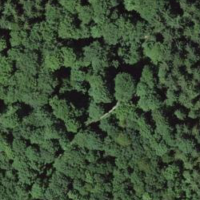
EUNIS habitat code: 41
Species observed at this site:
Lamium galeobdolon